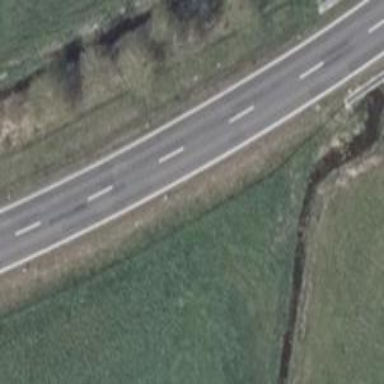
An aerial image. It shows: Secondary road with asphalt surface.